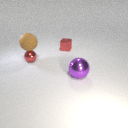
small red metal sphere to the left of small red metal cube